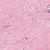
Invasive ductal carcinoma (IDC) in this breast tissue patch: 0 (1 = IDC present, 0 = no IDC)